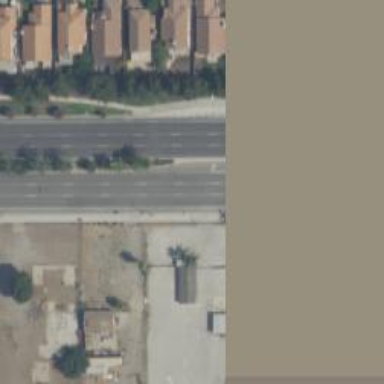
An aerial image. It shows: Primary highway with separate sidewalk.